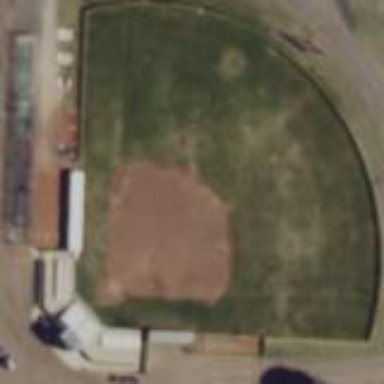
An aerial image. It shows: Stadium dedicated to softball games.